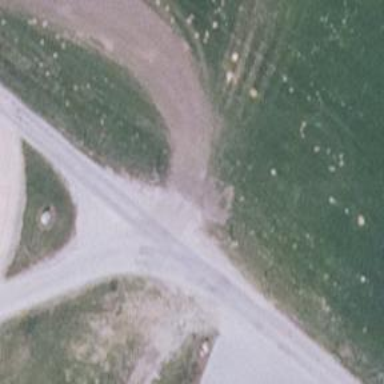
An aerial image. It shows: Passing place on the road.